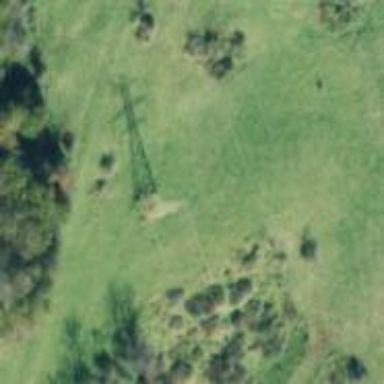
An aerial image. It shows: Lattice structure tower used for power distribution.